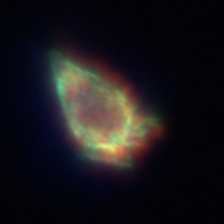
Taxon: Ciliates
Group: Other